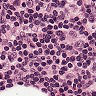
Metastatic tissue present: no